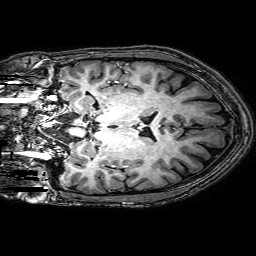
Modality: T1w
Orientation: coronal
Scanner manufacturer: philips
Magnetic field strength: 3 T
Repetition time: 0.0096 s
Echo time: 0.0046 s